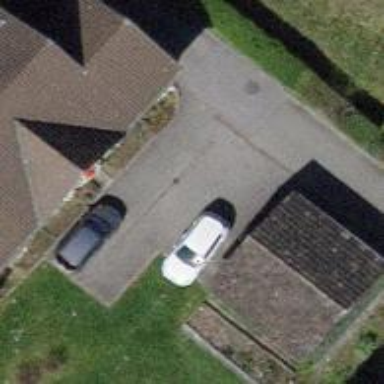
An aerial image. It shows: Garage building.